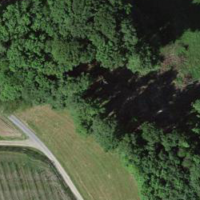
EUNIS habitat code: 44
Species observed at this site:
Caltha palustris